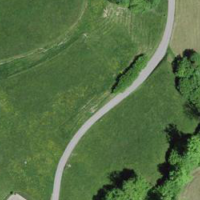
EUNIS habitat code: 52
Species observed at this site:
Campanula rapunculus